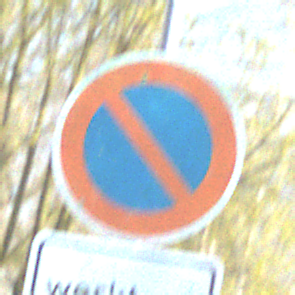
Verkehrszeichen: EingeschraenktesHalteverbot
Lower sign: ZeitangabenMitBeschraenkungAufWochentage1
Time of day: MorningAfternoon
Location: Outdoor (Suburban)
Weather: Clear
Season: NotSpecified
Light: Natural